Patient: sex M, age 69
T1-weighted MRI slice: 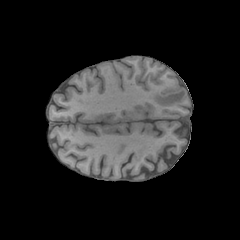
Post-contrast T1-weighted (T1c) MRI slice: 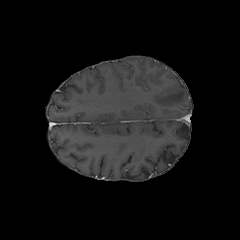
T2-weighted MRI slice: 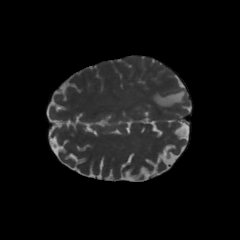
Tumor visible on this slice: yes
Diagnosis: Glioblastoma, IDH-wildtype
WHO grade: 4